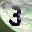
Label: 3